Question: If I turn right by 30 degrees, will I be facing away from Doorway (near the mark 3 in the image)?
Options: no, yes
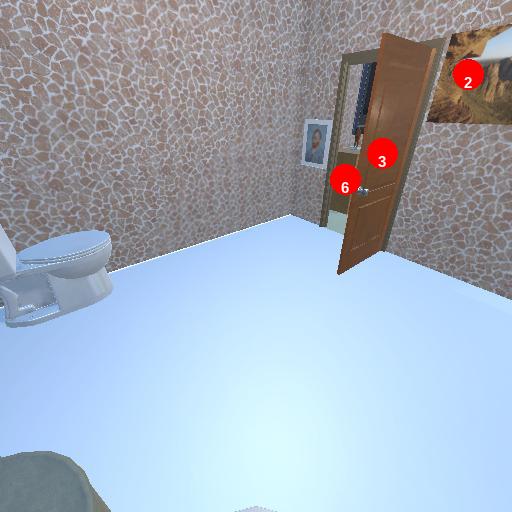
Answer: no